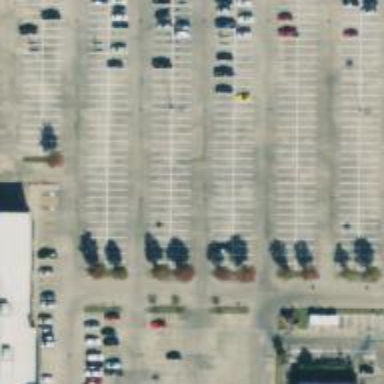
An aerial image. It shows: Parking space is available.